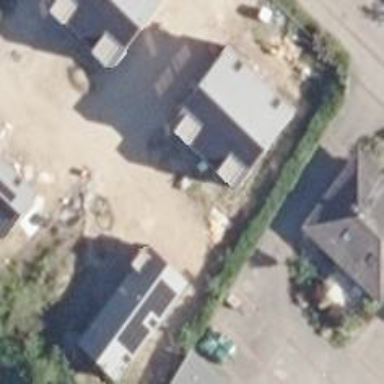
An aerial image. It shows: Semi-detached house with gabled roof.